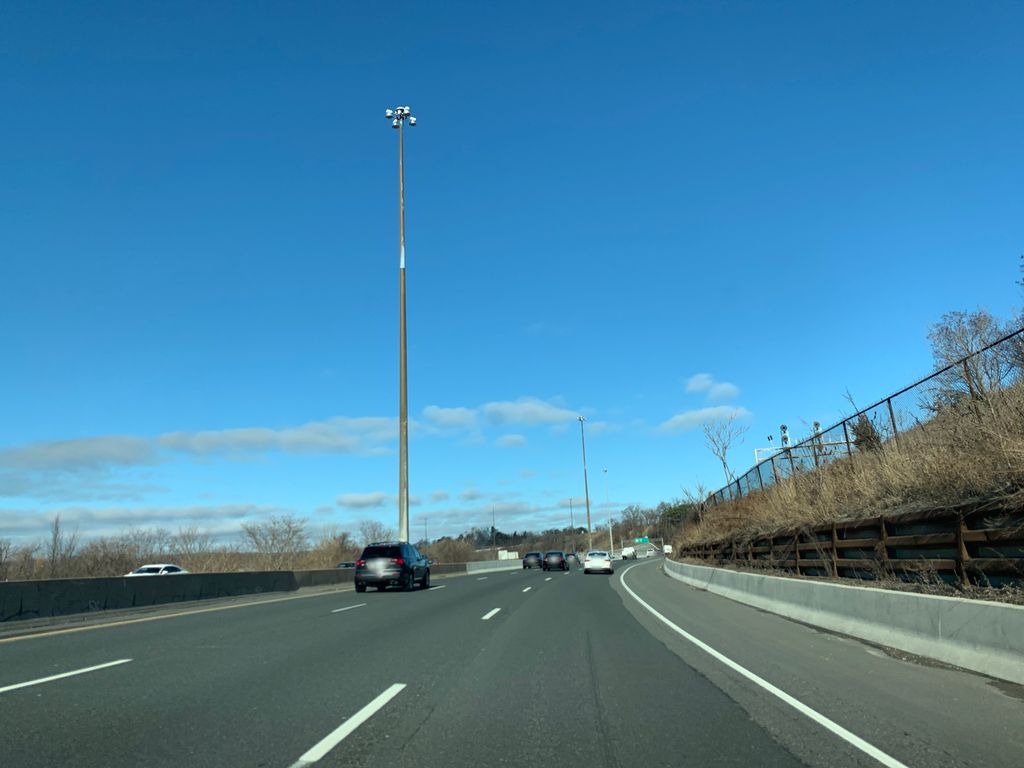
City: hamilton